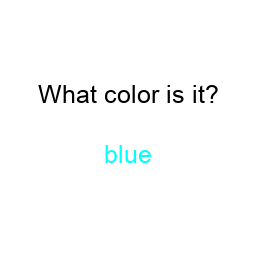
Color: cyan
Color name shown: blue
Background color: white
Question text color: black